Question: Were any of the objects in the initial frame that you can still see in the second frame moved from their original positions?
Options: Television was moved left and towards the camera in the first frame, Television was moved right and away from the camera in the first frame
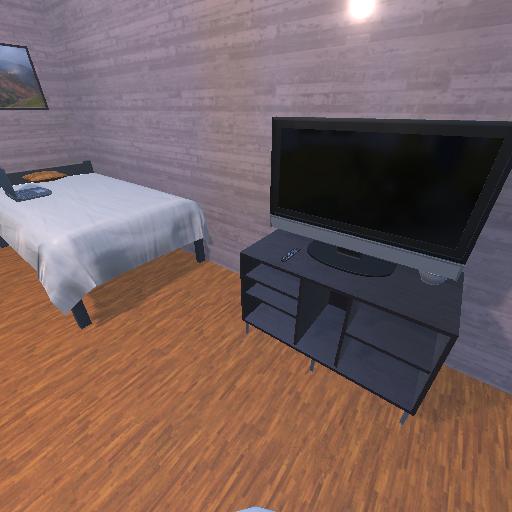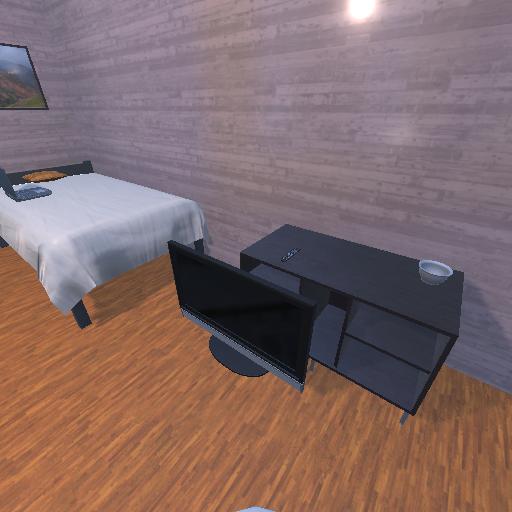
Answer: Television was moved left and towards the camera in the first frame